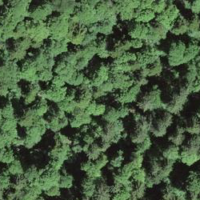
EUNIS habitat code: 44
Species observed at this site:
Cardamine heptaphylla